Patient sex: F
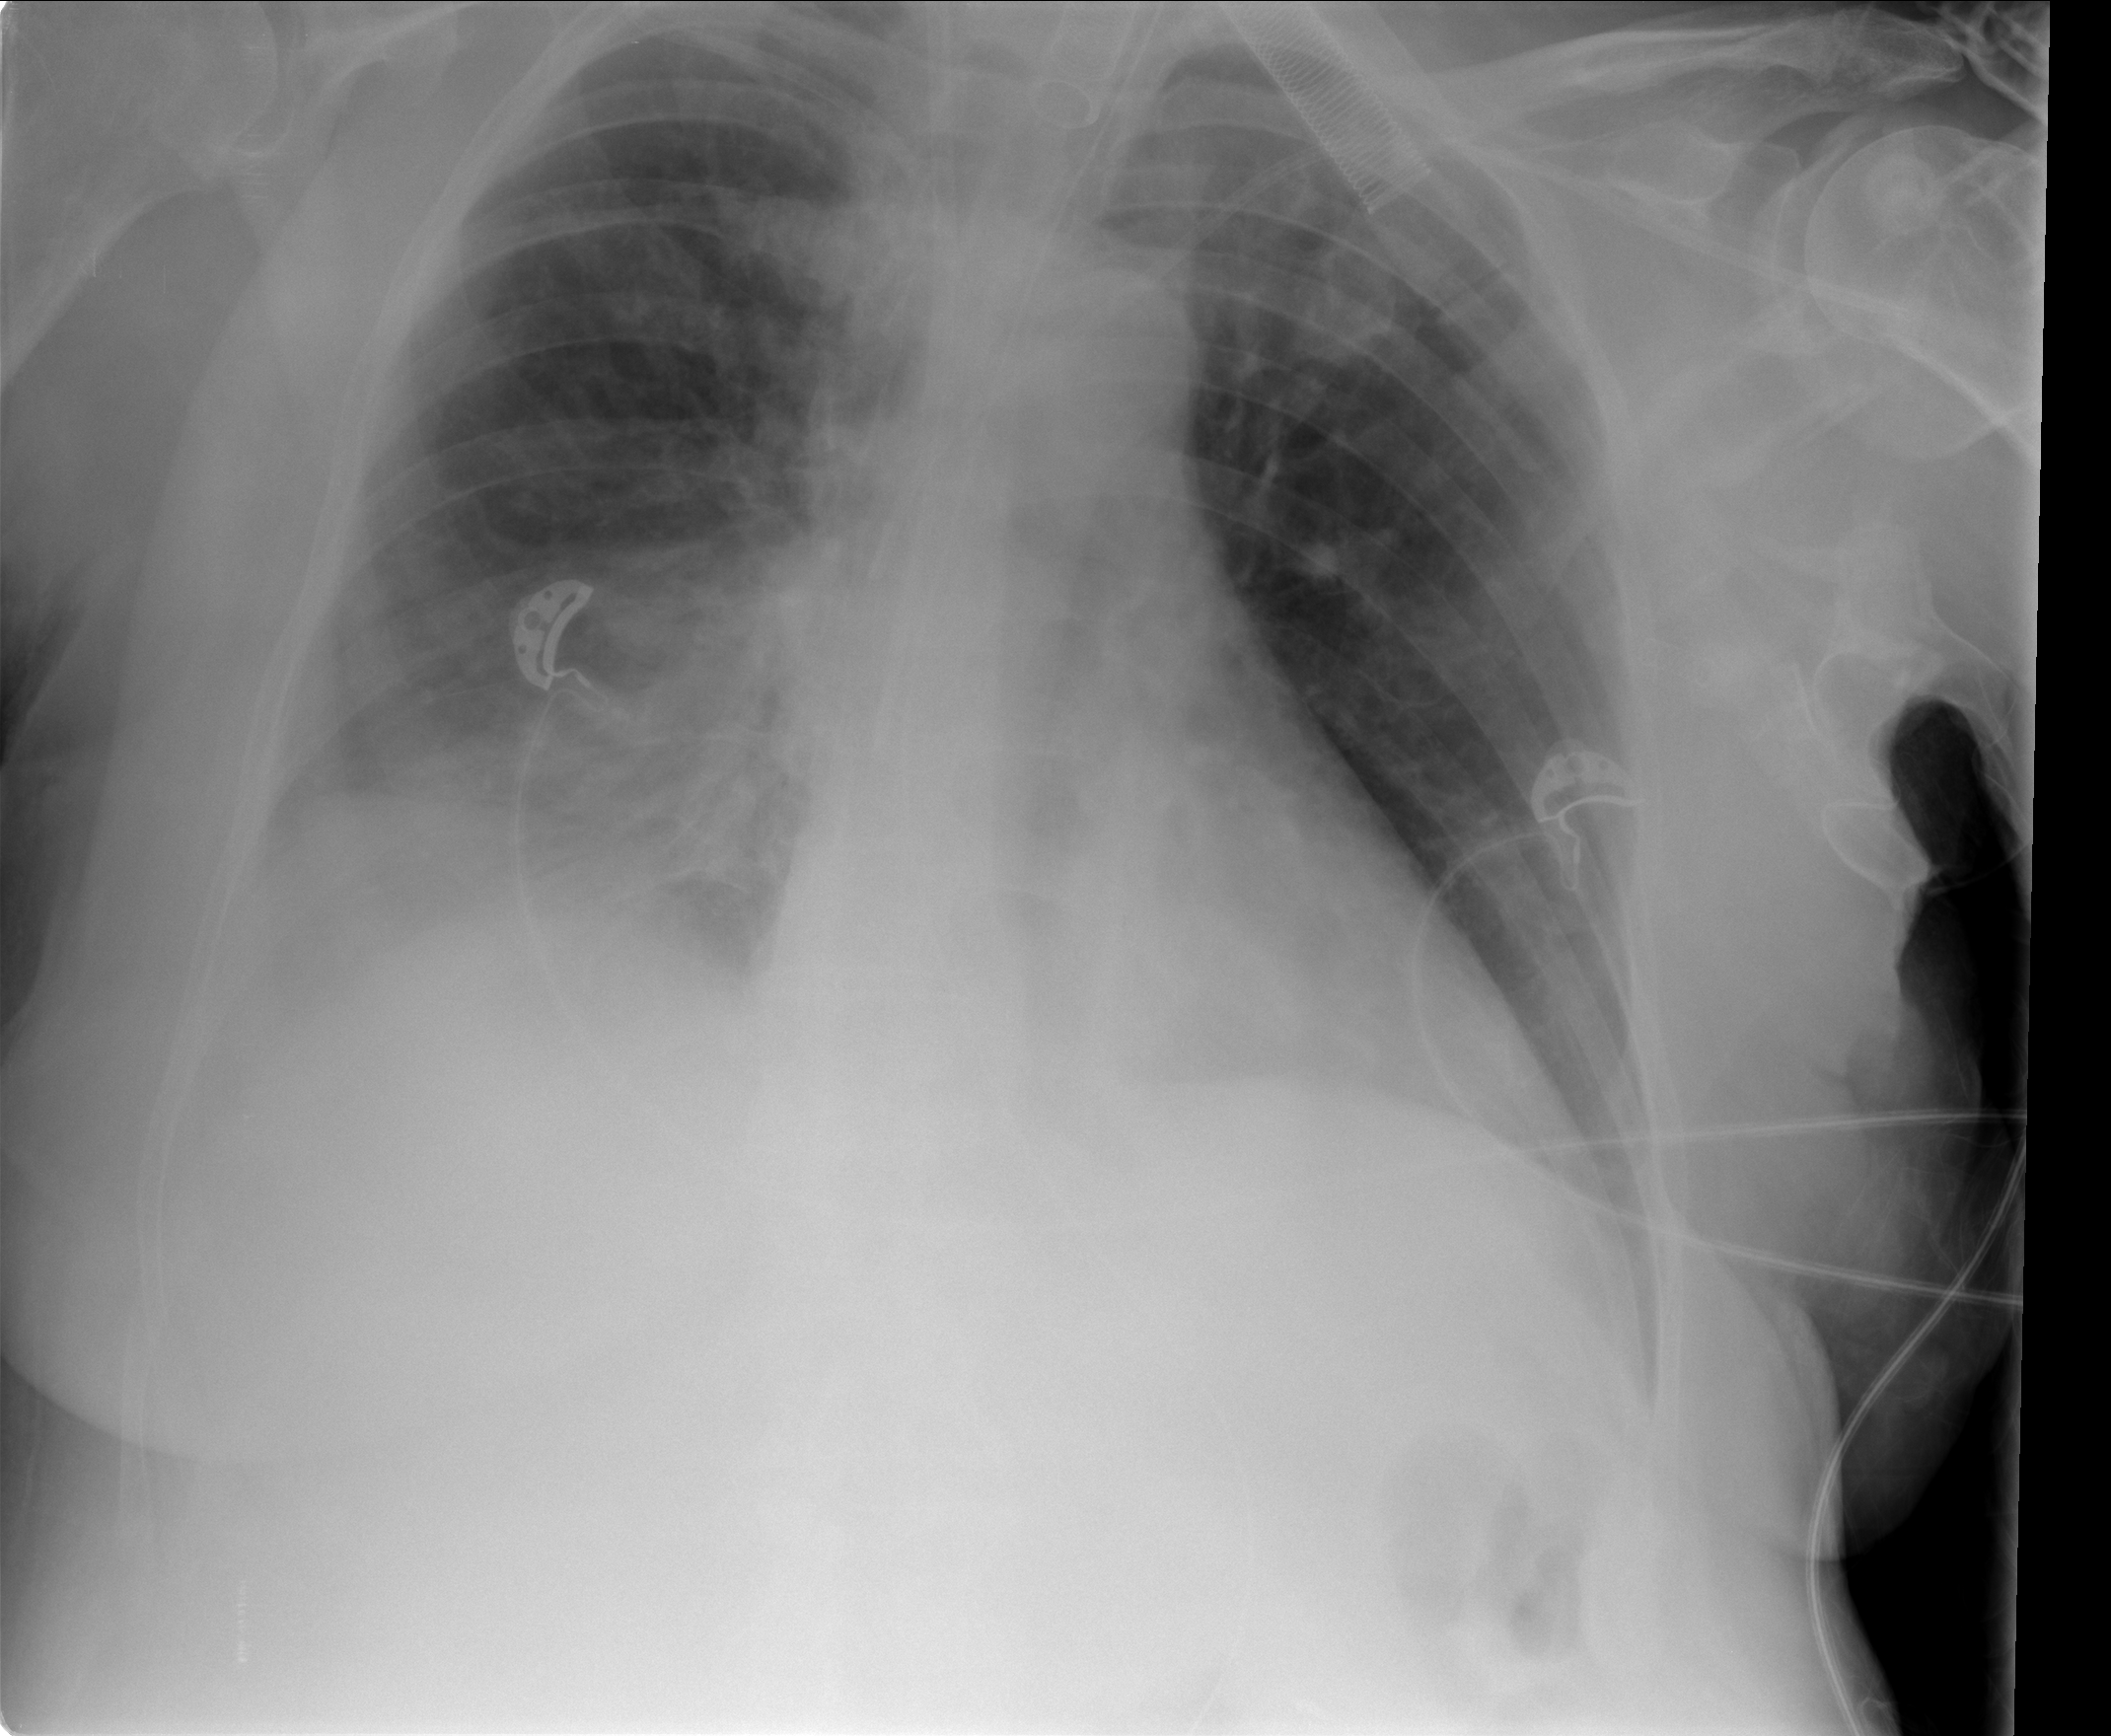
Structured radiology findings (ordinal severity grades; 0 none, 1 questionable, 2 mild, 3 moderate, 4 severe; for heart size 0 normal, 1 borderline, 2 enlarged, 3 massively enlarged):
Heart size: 2
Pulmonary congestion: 2
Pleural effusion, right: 2
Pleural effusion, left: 0
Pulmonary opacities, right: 3
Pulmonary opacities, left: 0
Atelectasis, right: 2
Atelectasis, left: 1